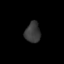
Tissue: skin
Cell type: Epithelial cells
Senescence score: 0.7148
Nuclear area (px): 307
Mean DAPI intensity: 57.596